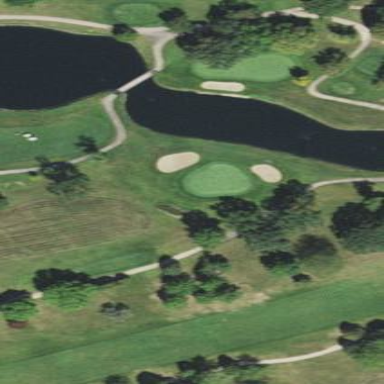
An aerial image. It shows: Water hazard in golf course. The hazard is natural water feature.